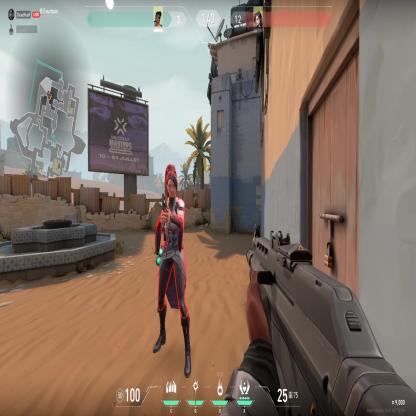
Label: enemy